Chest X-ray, PA view. Patient: 55 years old, sex F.
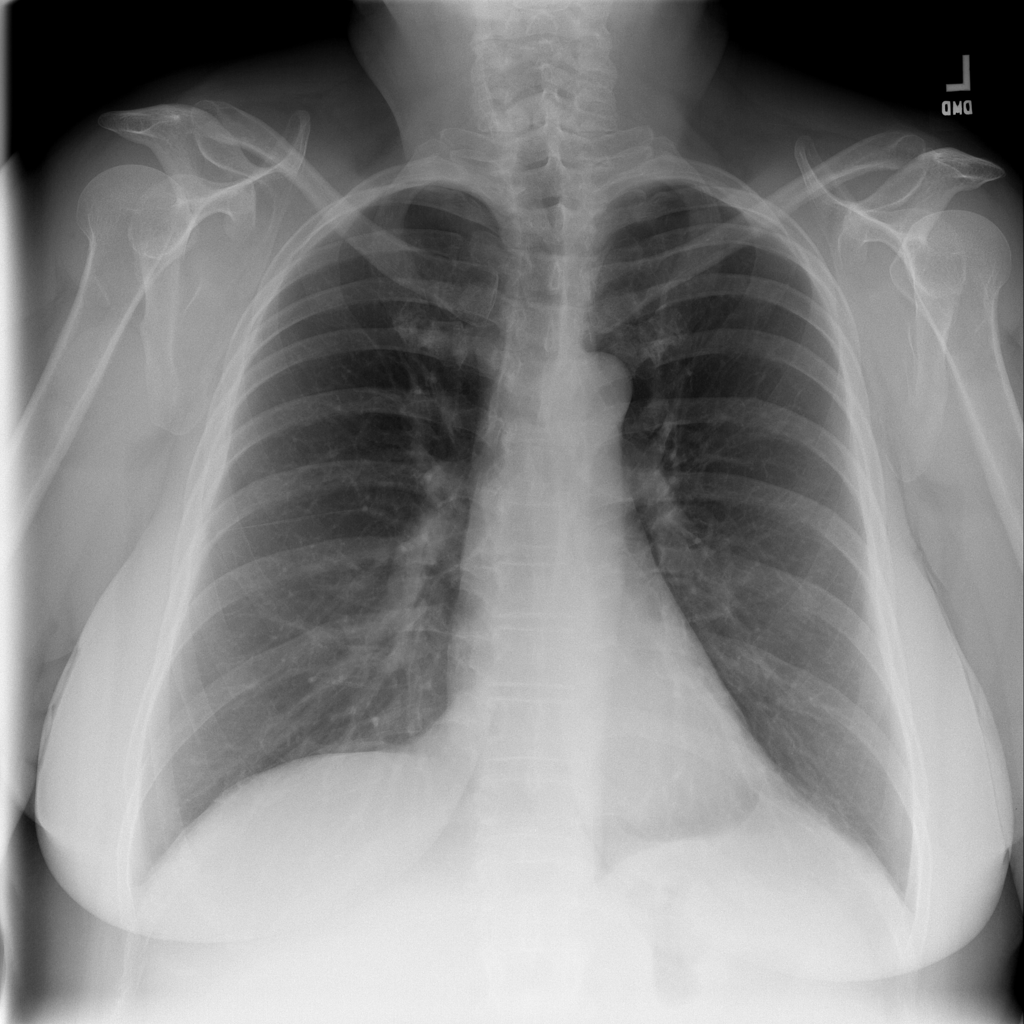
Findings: No Finding